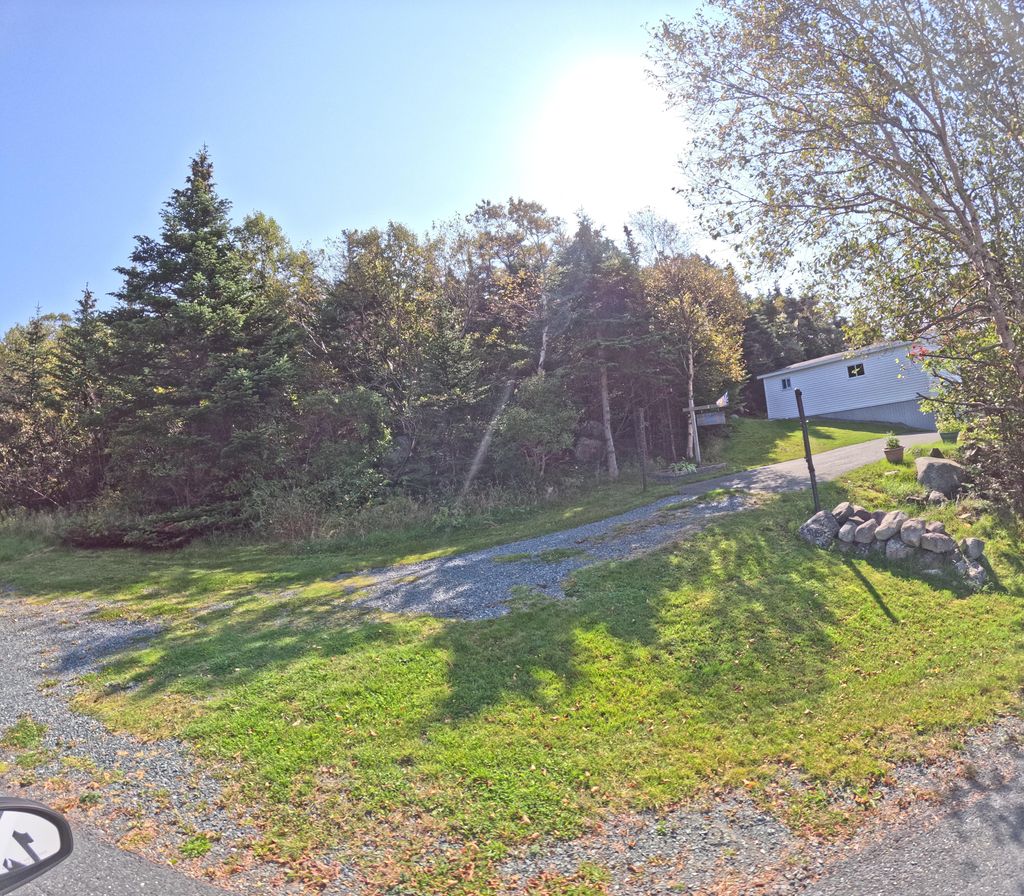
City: st_johns